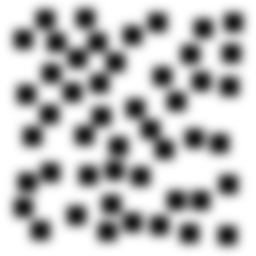
Squares: 48
Triangles: 0
Stars: 0
Total shapes: 48